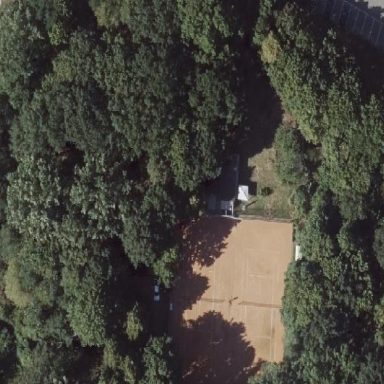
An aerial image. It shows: Tennis court on the leisure land pitch.